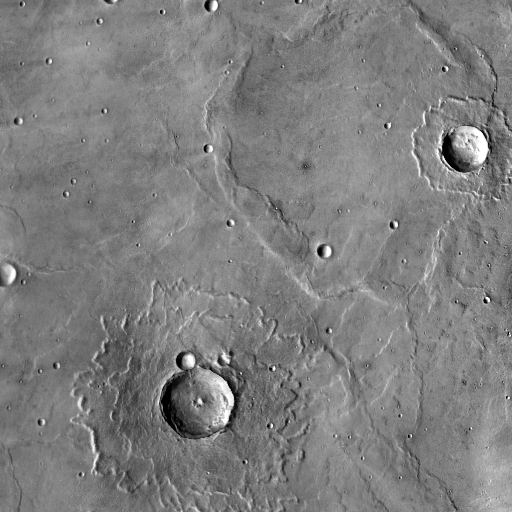
Crater classes present: Background, Other, Layered